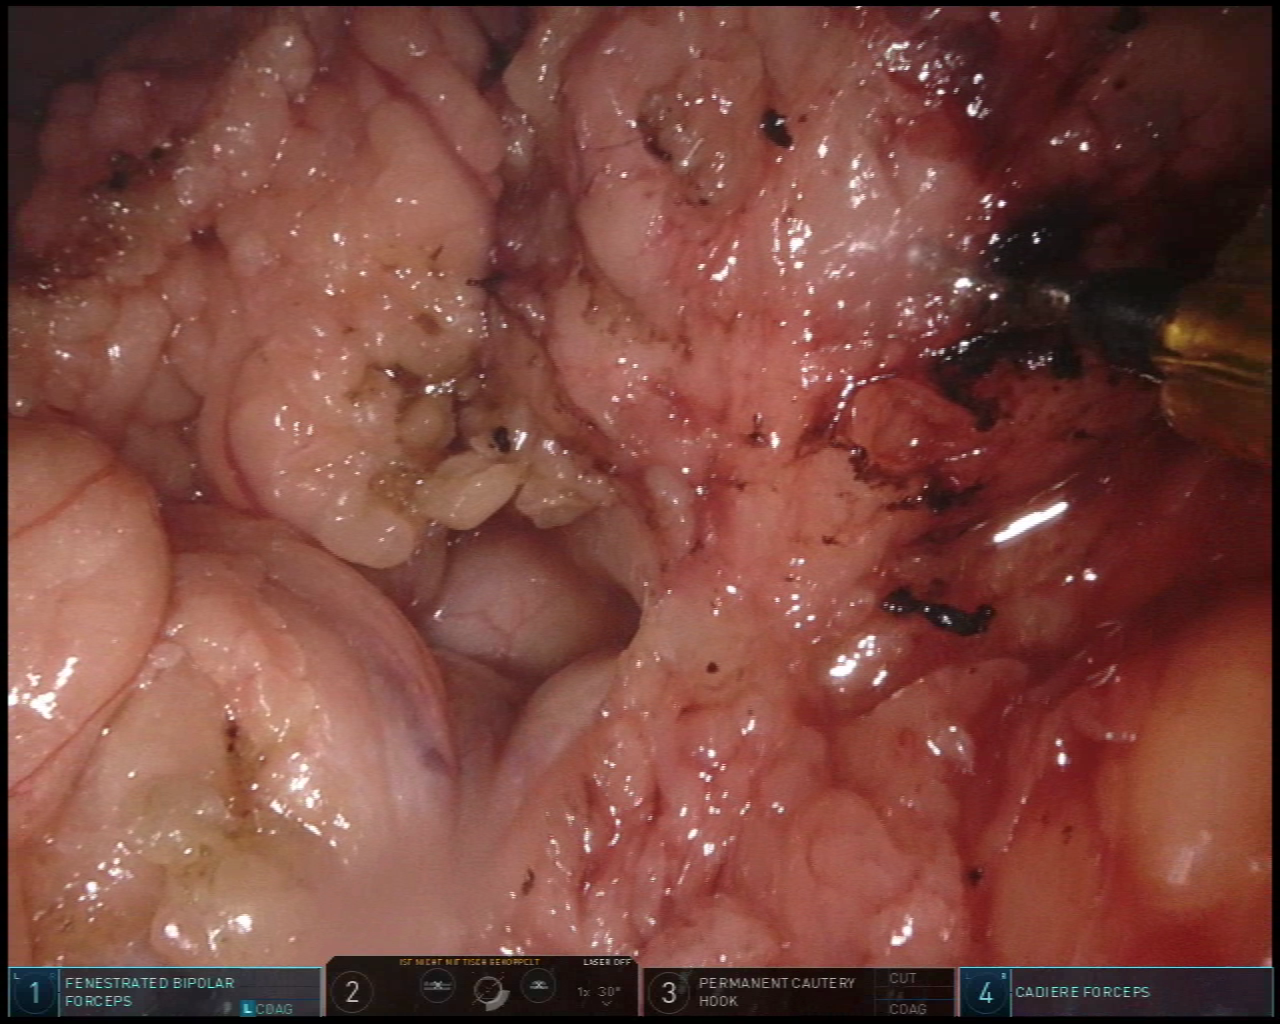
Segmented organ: stomach
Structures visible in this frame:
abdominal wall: yes
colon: no
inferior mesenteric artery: no
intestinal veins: no
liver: no
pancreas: no
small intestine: no
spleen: no
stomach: yes
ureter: no
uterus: no
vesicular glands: no